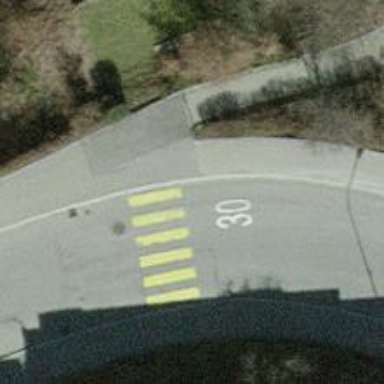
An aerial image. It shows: Asphalt sidewalk.